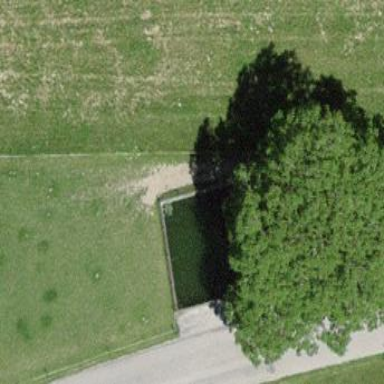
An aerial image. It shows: Emergency water tank next to natural water source.